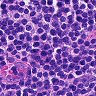
Metastatic tissue present: no